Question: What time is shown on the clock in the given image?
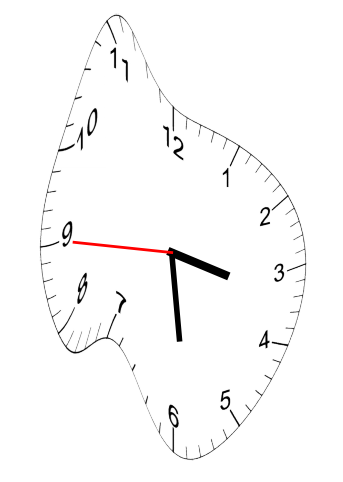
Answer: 03:28:45